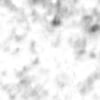
Label: no_change